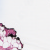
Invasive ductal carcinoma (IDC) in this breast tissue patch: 0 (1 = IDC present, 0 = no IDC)